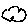
Label: cloud